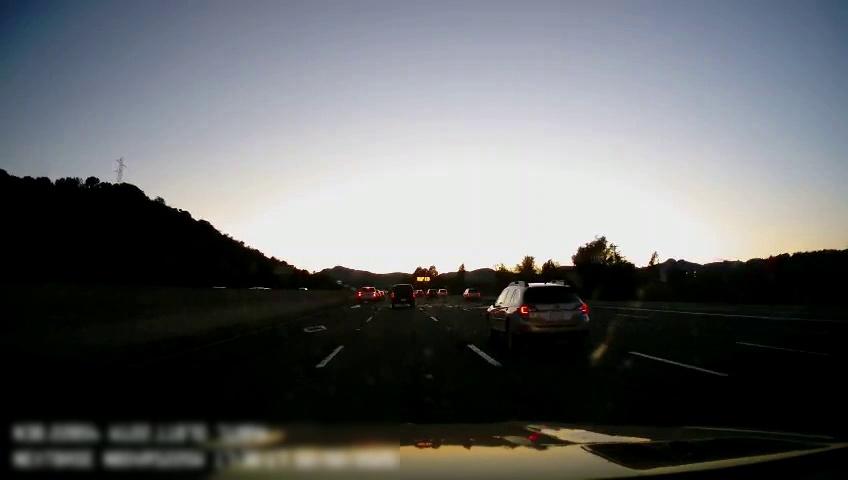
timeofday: Dusk/Dawn/Twilight
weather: Sunny
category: Drivable Space
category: Vehicles | Car
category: Vehicles | SUV
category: Vehicles | SUV
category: Vehicles | Truck
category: Vehicles | Car
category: Vehicles | Car
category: Vehicles | Car
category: Vehicles | SUV
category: Lanes | Alternate Lane
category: Lanes | Current Lane
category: Lanes | Current Lane
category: Lanes | Alternate Lane
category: Lanes | Alternate Lane
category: Lanes | Alternate Lane
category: Lanes | Alternate Lane
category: Traffic | Signs